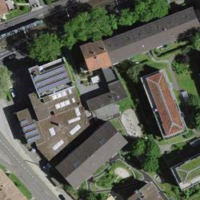
EUNIS habitat code: 54
Species observed at this site:
Pammene aurana